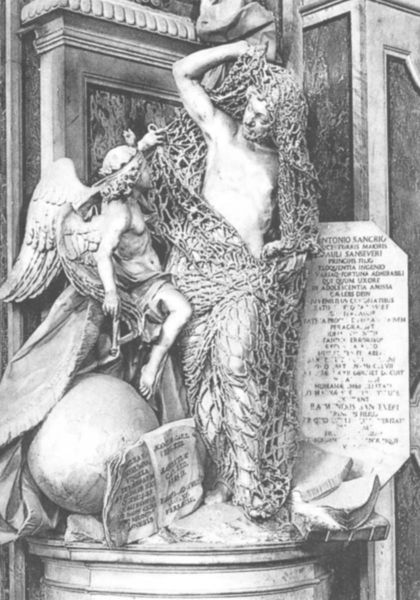
Titel: Capella S. Servero de’Sangri, die Befreiung vom Irrtum
Künstler: Francesco Queirolo
Standort: Neapel, S. Maria della Pietà (EU - I - Kampanien)
Schlagwörter: erde, engel, skulptur, statue, tafel, buch, kugel, fischernetz, steintafel, wassermann, wasserman, engel netz zeitunge ball erde fischerhaus tuch